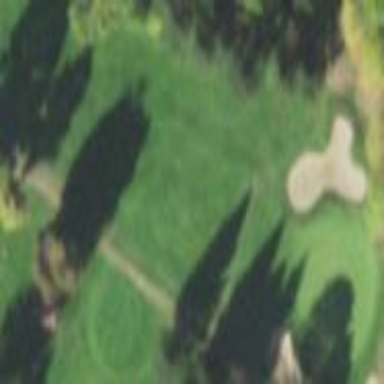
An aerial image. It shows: Grassy area designated as golf fairway.